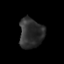
Tissue: prostate
Cell type: T cells
Senescence score: 0.2328
Nuclear area (px): 698
Mean DAPI intensity: 46.319